Current action and preconditions to check: trajectory_clear

Your task: For each precondition in the list above, predict whether it will hold at this action.

Consider the current scene as observed from the mobile robot's camera, and analyze the predicted future states of all dynamic agents (e.g., people, animals, vehicles, or any moving entities) within the NEXT SECOND.

IMPORTANT: Only answer "very likely" if you are absolutely certain—based on strong, clear evidence—that a dynamic agent will violate the precondition in the predicted future state. Do NOT answer "very likely" for unlikely, ambiguous, or low-probability risks.

Ask yourself for each precondition: Is there a high probability, with clear and convincing evidence, that the predicted future states of any dynamic agent will interfere with the predicted future state of the currently executing action within the NEXT SECOND, causing that precondition to fail?

Assess the risk level based on these predictions. Use "likely" or "very likely" if motions create a clear risk of interference.

Use "neutral" or "improbable" if agents are nearby but their predicted paths are clearly diverging or non-conflicting.

Failure Risk Categories: "very improbable", "improbable", "neutral", "likely", "very likely"

Answer Format: Output ONLY the probability_of_failure value from these categories: "very improbable", "improbable", "neutral", "likely", "very likely"

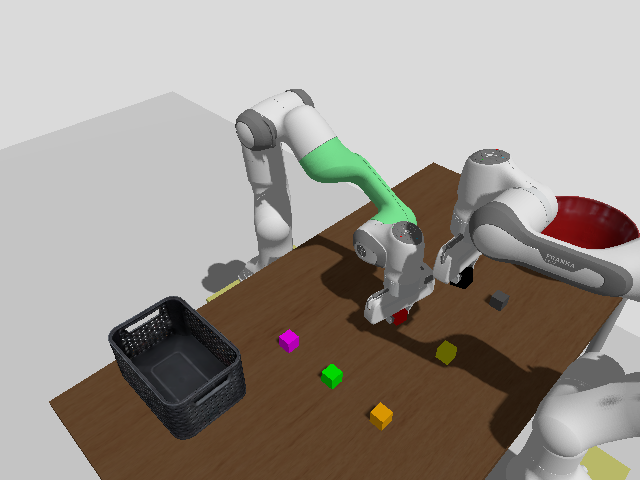

Answer: improbable